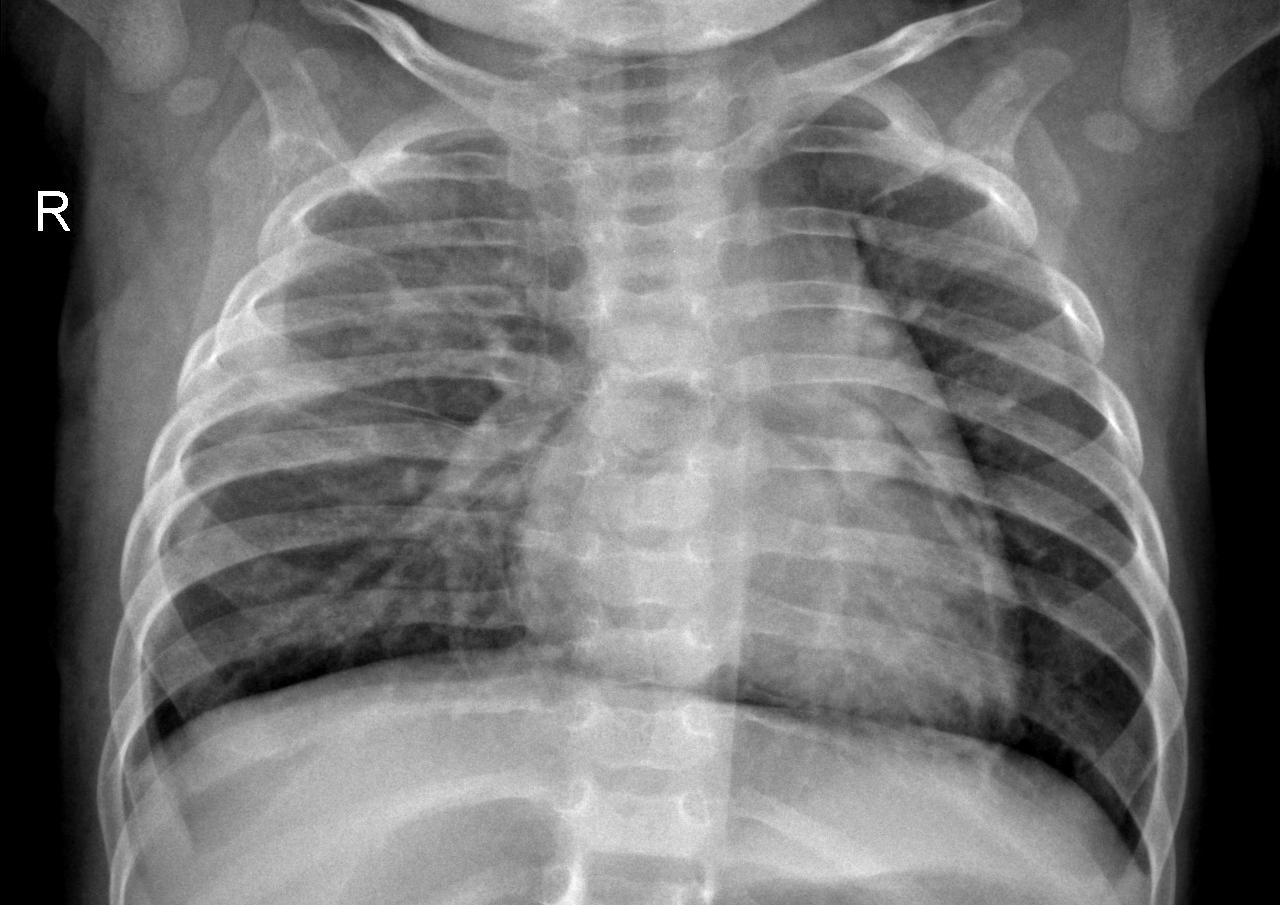
Diagnosis: PNEUMONIA